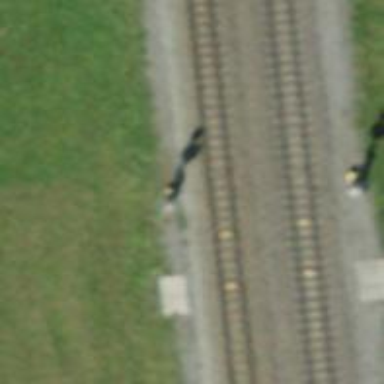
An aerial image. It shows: Railway signal.